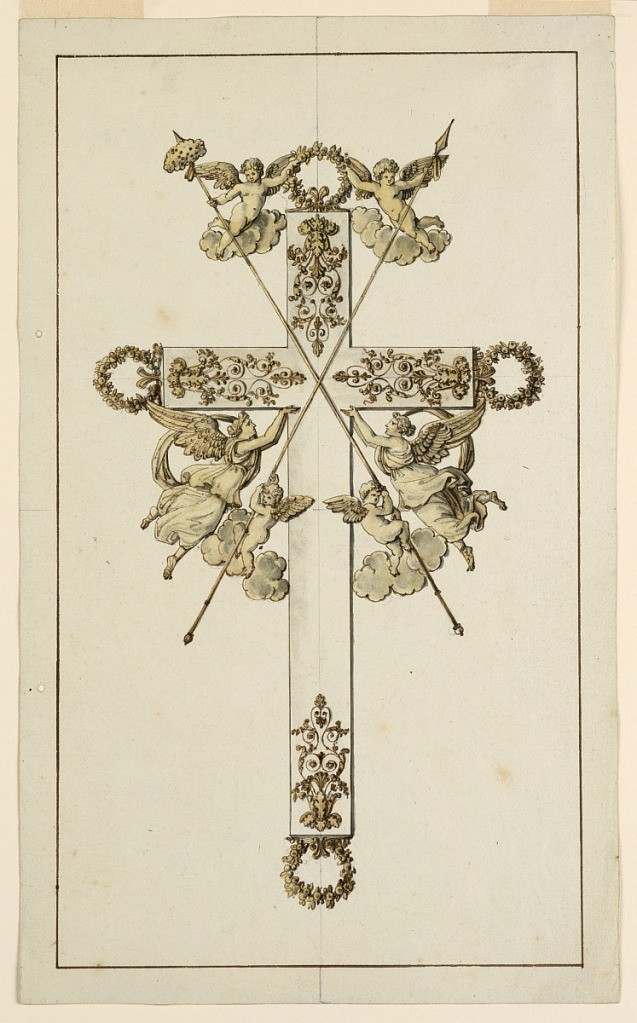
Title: Design for a Cross
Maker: Pietro Belli, Italian, 1780–1828
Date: ca. 1820
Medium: Pen and ink, brush and watercolor, graphite on paper
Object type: Drawing
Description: Vertical rectangle. Spear and sponge staffs are crossed in front of a cross, their bottom and top parts being held by pairs of flying angels. The upper ones hold with their bare hands a wreath on the cross. Similar wreaths are at the ends of the other parts of the cross. Two flying angels support the cross arm. Framing lines.